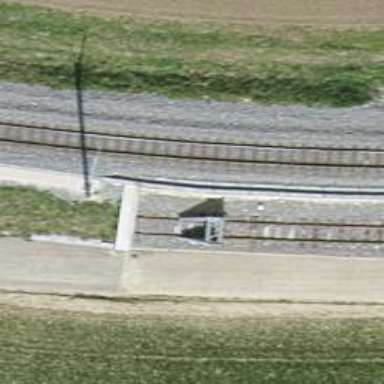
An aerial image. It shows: Railway buffer stop.